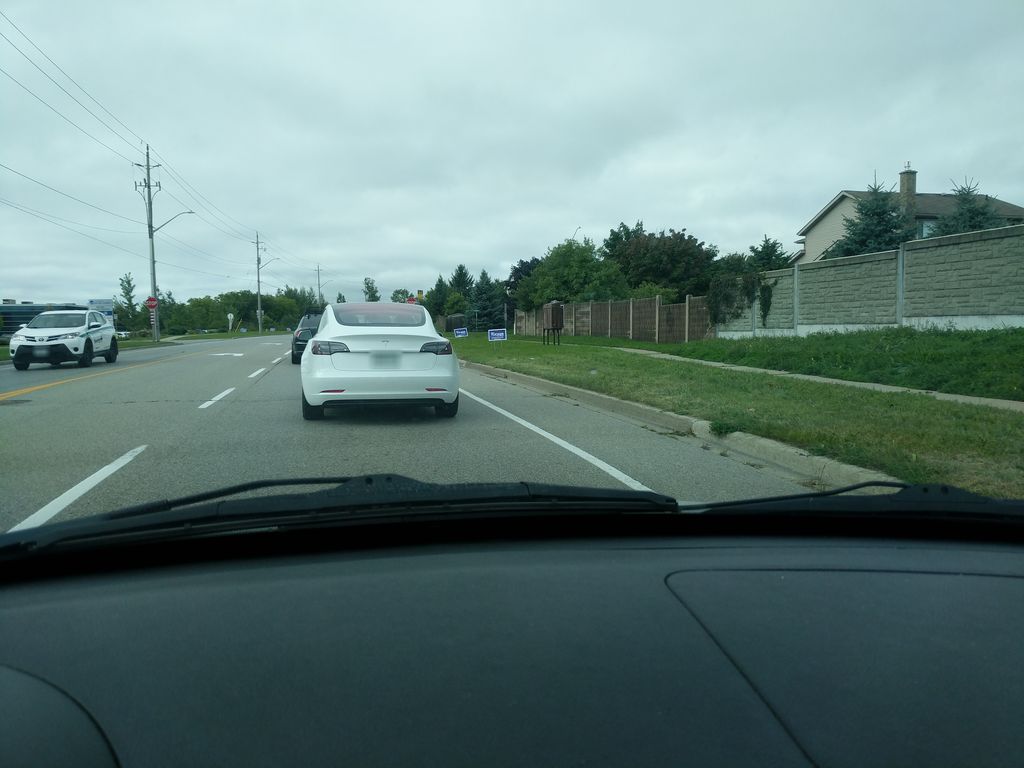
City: kitchener-waterloo